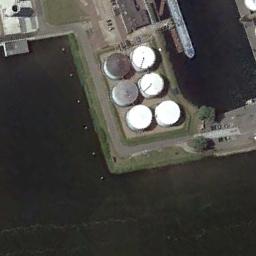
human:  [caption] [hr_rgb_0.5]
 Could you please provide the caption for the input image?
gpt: There is an open space like a Jiugong grid, With a storage tank in each grid .

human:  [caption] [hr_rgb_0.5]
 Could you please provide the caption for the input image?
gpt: There are many storage tanks on the bare land next to the water .

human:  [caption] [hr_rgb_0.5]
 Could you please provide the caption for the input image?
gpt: There is a road next to the storage tanks .

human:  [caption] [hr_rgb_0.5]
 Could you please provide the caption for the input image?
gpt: There are six neatly arranged large oil storage tanks in the open space surrounded by water .

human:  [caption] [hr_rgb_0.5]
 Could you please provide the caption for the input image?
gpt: There are six storage tanks beside a river .